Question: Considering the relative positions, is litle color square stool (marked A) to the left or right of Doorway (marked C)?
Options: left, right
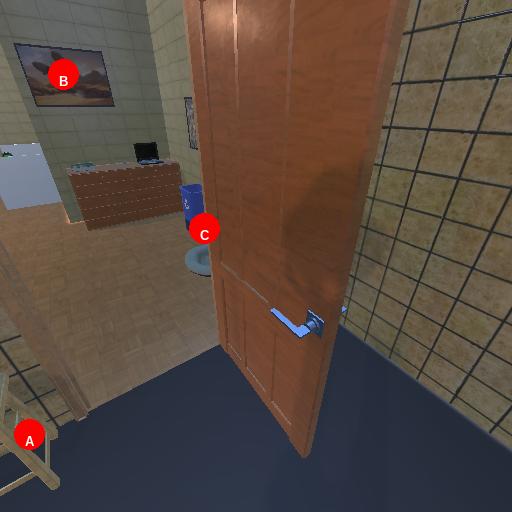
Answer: left